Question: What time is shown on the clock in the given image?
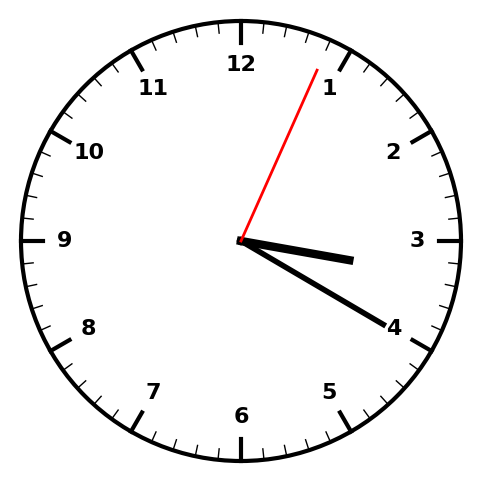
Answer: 03:20:04